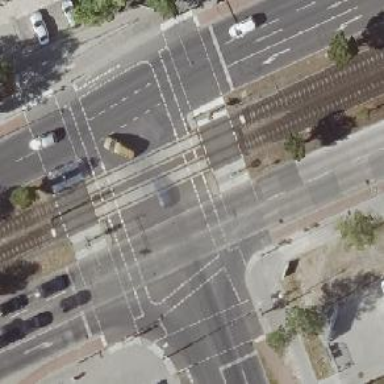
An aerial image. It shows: Tram crossing on the railway.